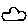
Label: cloud